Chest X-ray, AP view. Patient: 49 years old, sex M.
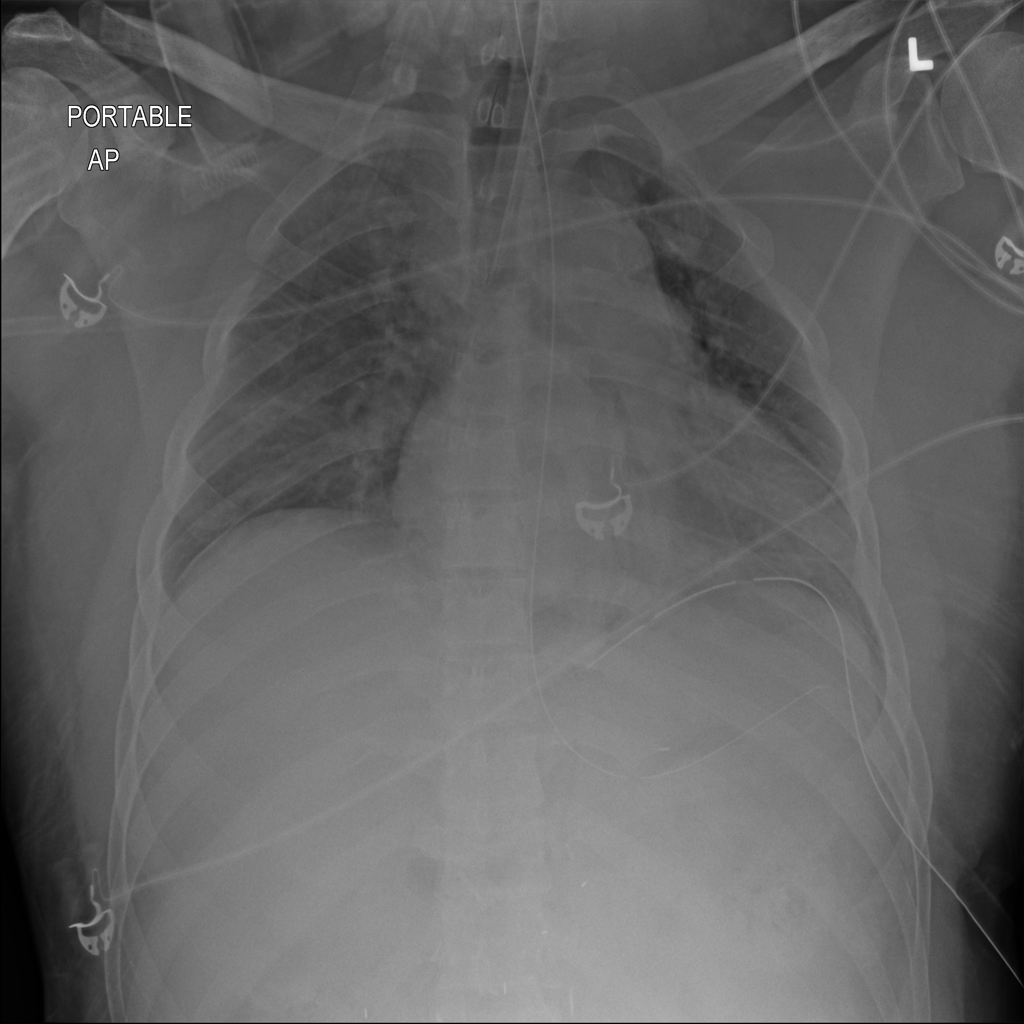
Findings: No Finding